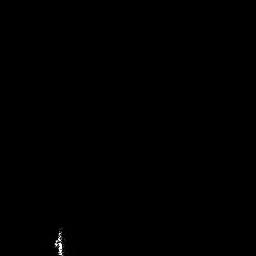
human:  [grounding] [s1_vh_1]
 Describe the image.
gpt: In the satellite image, there is  <ref>1 small ship </ref> <box>[[19, 86, 25, 99, 0]]</box> located at bottom left.